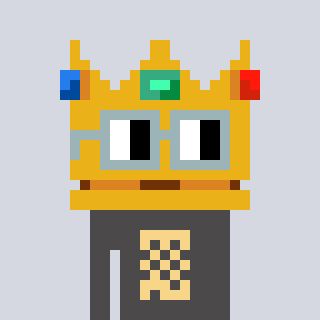
a pixel art character with square dark gray glasses, a crown-shaped head and a grayscale-colored body on a cool background